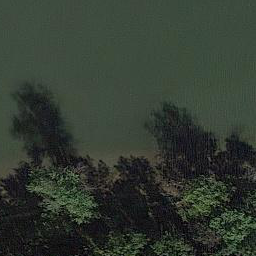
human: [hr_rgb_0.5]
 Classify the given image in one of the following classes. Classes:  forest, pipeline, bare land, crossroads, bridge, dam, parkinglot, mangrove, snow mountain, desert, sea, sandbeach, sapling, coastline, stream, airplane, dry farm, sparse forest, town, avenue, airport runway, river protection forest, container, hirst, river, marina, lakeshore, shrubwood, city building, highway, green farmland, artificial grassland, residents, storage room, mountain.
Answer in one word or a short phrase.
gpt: river protection forest